Question: I want to be able to change the column header but anything that I try it doesn't work. Below is example of what I want to change. I want to change the white of the header.
[Example]

Below is the style sheet that I have currently
'''
self.treeView.setStyleSheet("background-color: rgb(0, 153, 255);
"
#"color: rgb(0, 153, 255);
"
"alternate-background-color: rgb(0, 153, 255);
"
"border-style: solid;
"
"border-color: rgb(0, 153, 255);
"
"border-width: 2px;
"
"border-radius: 10px;")
'''
Let me know if you need more code!
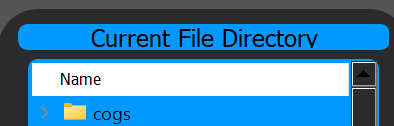
Answer: Here is a small complete application that shows how to set a header style for a QTreeView:
'''
import sys
from PyQt5 import QtWidgets
class Widget(QtWidgets.QTreeView):
def __init__(self):
super().__init__()
self.test_model = QtWidgets.QFileSystemModel(self)
self.setModel(self.test_model)
app = QtWidgets.QApplication(sys.argv)
app.setStyleSheet("QHeaderView::section { background-color: red }")
w = Widget()
w.show()
sys.exit(app.exec_())
'''
For further information on styling the header see <URL>.